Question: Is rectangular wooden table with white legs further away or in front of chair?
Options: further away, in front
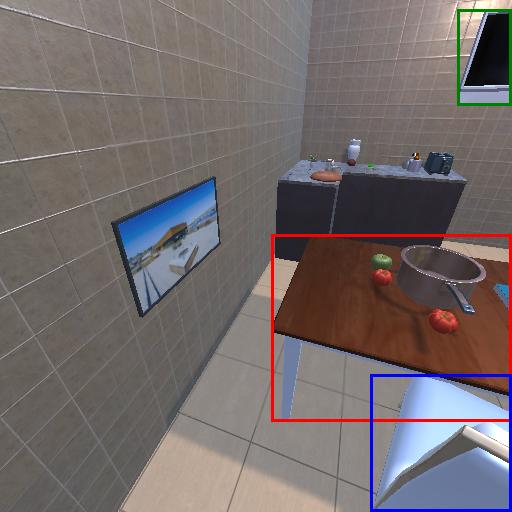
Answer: further away